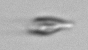
Label: Cryptophyta